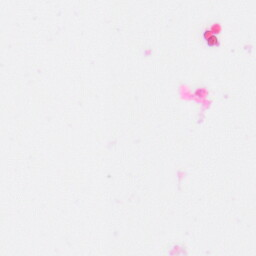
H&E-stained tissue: Colon